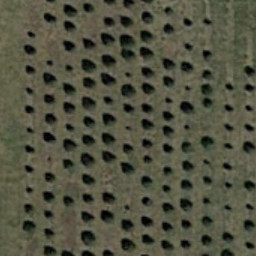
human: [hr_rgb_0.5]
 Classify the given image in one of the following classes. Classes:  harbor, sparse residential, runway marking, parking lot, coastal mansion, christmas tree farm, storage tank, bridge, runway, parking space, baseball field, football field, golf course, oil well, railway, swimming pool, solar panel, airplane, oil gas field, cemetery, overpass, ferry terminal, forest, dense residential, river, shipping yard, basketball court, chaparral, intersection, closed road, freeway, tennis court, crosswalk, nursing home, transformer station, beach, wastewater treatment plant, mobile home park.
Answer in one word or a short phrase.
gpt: christmas tree farm